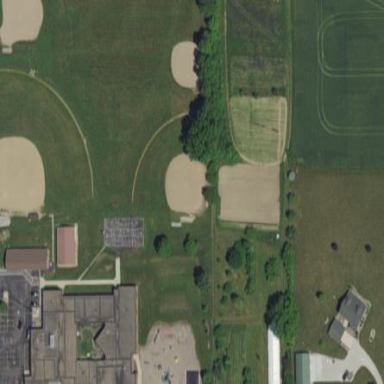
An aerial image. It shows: School area.